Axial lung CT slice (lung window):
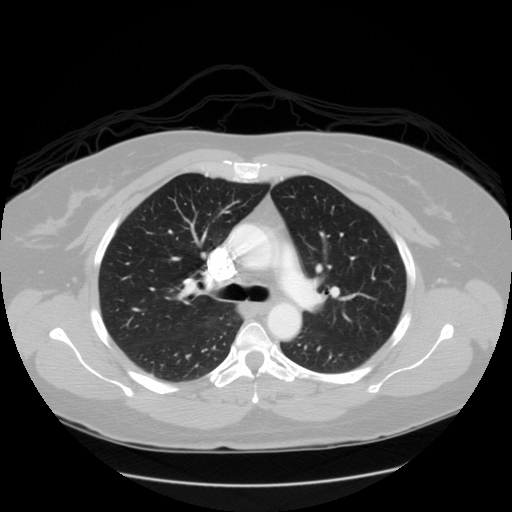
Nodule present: no